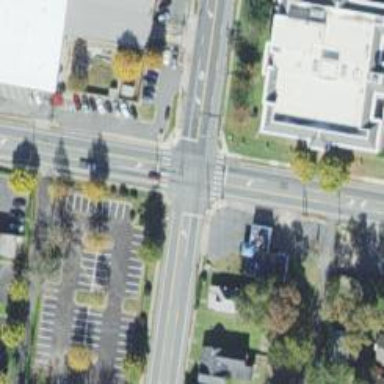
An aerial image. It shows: Unmarked crossing on the road.